Question: I'm trying to make 'WebView' fit on screen But I couldn't I've tried that way.
'''
import SwiftUI
extension View {
func toAnyView() -> AnyView{
AnyView(self)
}
}
struct ContentView: View {
@State private var showLoding: Bool = false
@State private var scrollViewContentOffset: CGFloat = .zero
var body: some View {
ZStack{
WebView(url: URL(string: "http://localhost:3000")!, showLoding: $showLoding)
.overlay(showLoding ? ProgressView("Loding...").toAnyView(): EmptyView().toAnyView())
.ignoresSafeArea()
.frame(minWidth: 0, maxWidth: .infinity, minHeight: 0, maxHeight: .infinity, alignment: .center)
}
}
}
struct ContentView_Previews: PreviewProvider {
static var previews: some View {
ContentView()
}
}
'''
But that was the result.I couldn't make the stack goes up under the status bar.

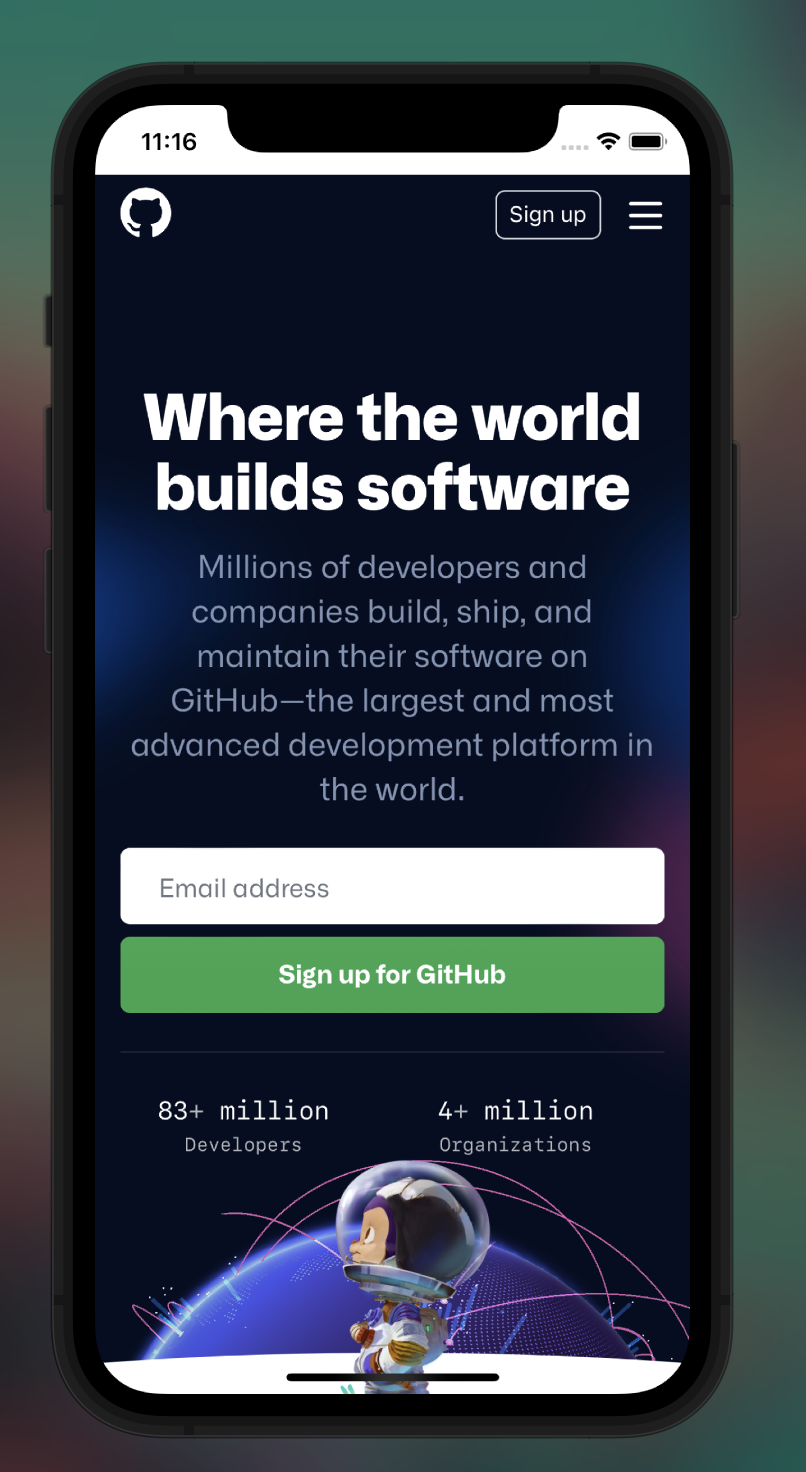
Answer: Try using ".ignoresSafeArea()" after frame
'''
.frame(minWidth: 0, maxWidth: .infinity, minHeight: 0, maxHeight: .infinity, alignment: .center)
.ignoresSafeArea()
'''